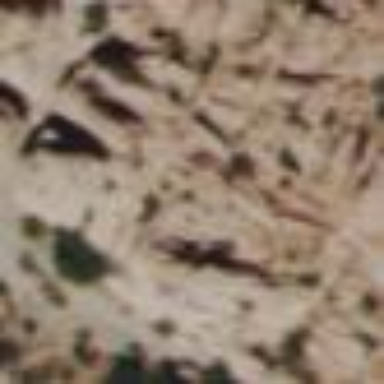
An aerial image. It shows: Brown cliff in natural setting.